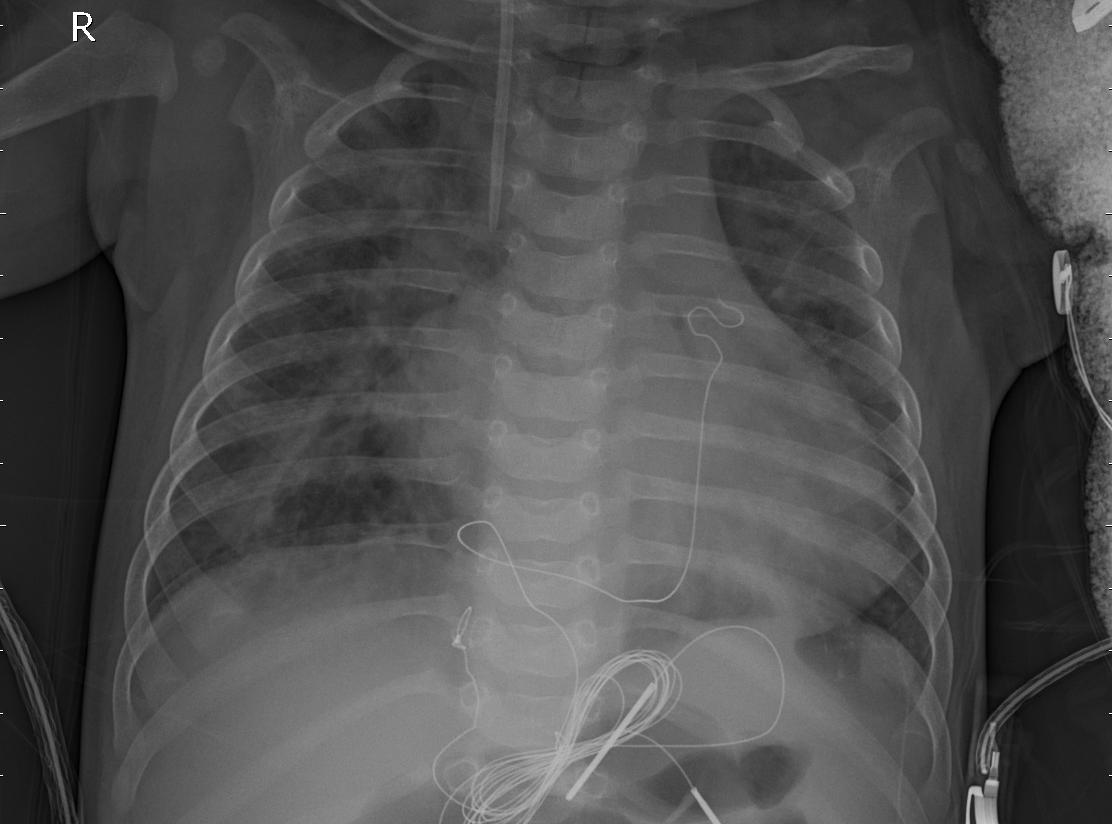
Diagnosis: PNEUMONIA